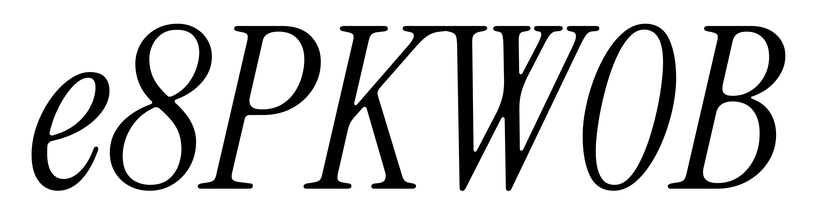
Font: InstrumentSerif-Italic